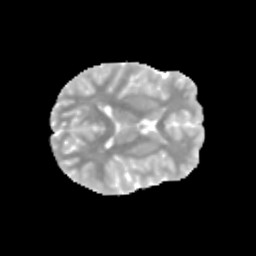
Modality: MD
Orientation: axial
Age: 12
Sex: male
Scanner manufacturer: siemens
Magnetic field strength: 3 T
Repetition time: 3.8 s
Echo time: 0.07 s